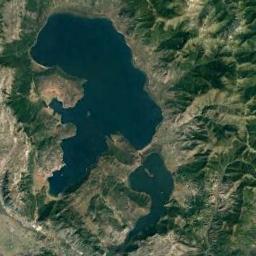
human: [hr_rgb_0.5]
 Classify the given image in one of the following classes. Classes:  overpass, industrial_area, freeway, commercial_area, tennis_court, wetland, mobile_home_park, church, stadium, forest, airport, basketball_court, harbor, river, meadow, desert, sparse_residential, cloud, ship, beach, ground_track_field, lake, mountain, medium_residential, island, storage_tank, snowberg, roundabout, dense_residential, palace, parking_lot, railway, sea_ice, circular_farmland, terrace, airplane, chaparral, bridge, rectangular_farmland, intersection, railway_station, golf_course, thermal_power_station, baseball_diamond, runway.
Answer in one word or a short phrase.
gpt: lake